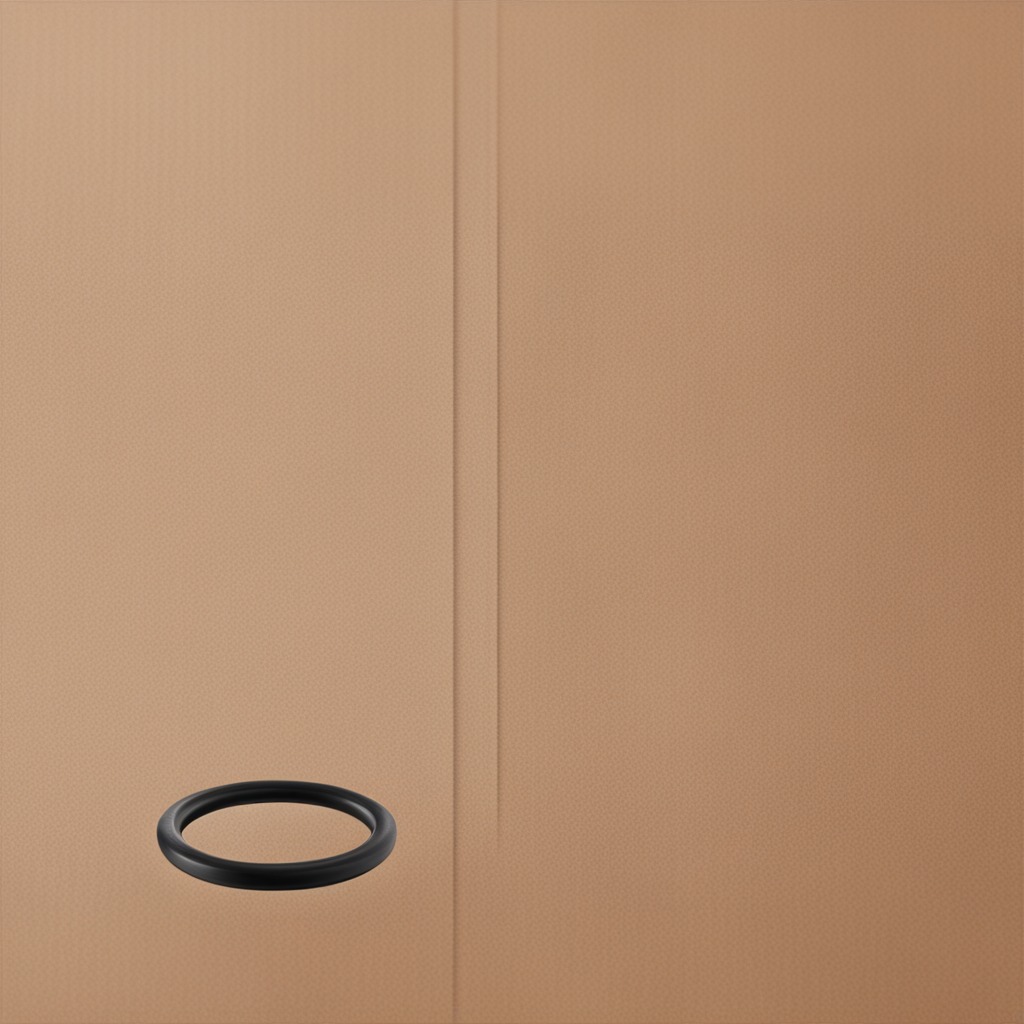
A rubber O-ring lying on a clean dry cardboard box surface in an outdoor workshop during daytime bright natural light soft shadows slightly creased but